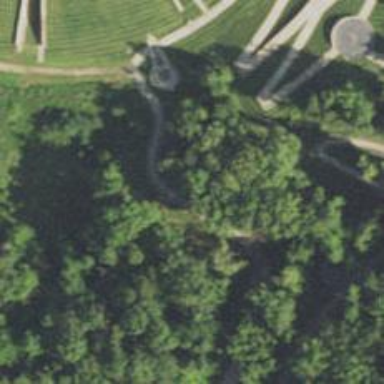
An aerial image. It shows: Memorial site with historic significance.